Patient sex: M
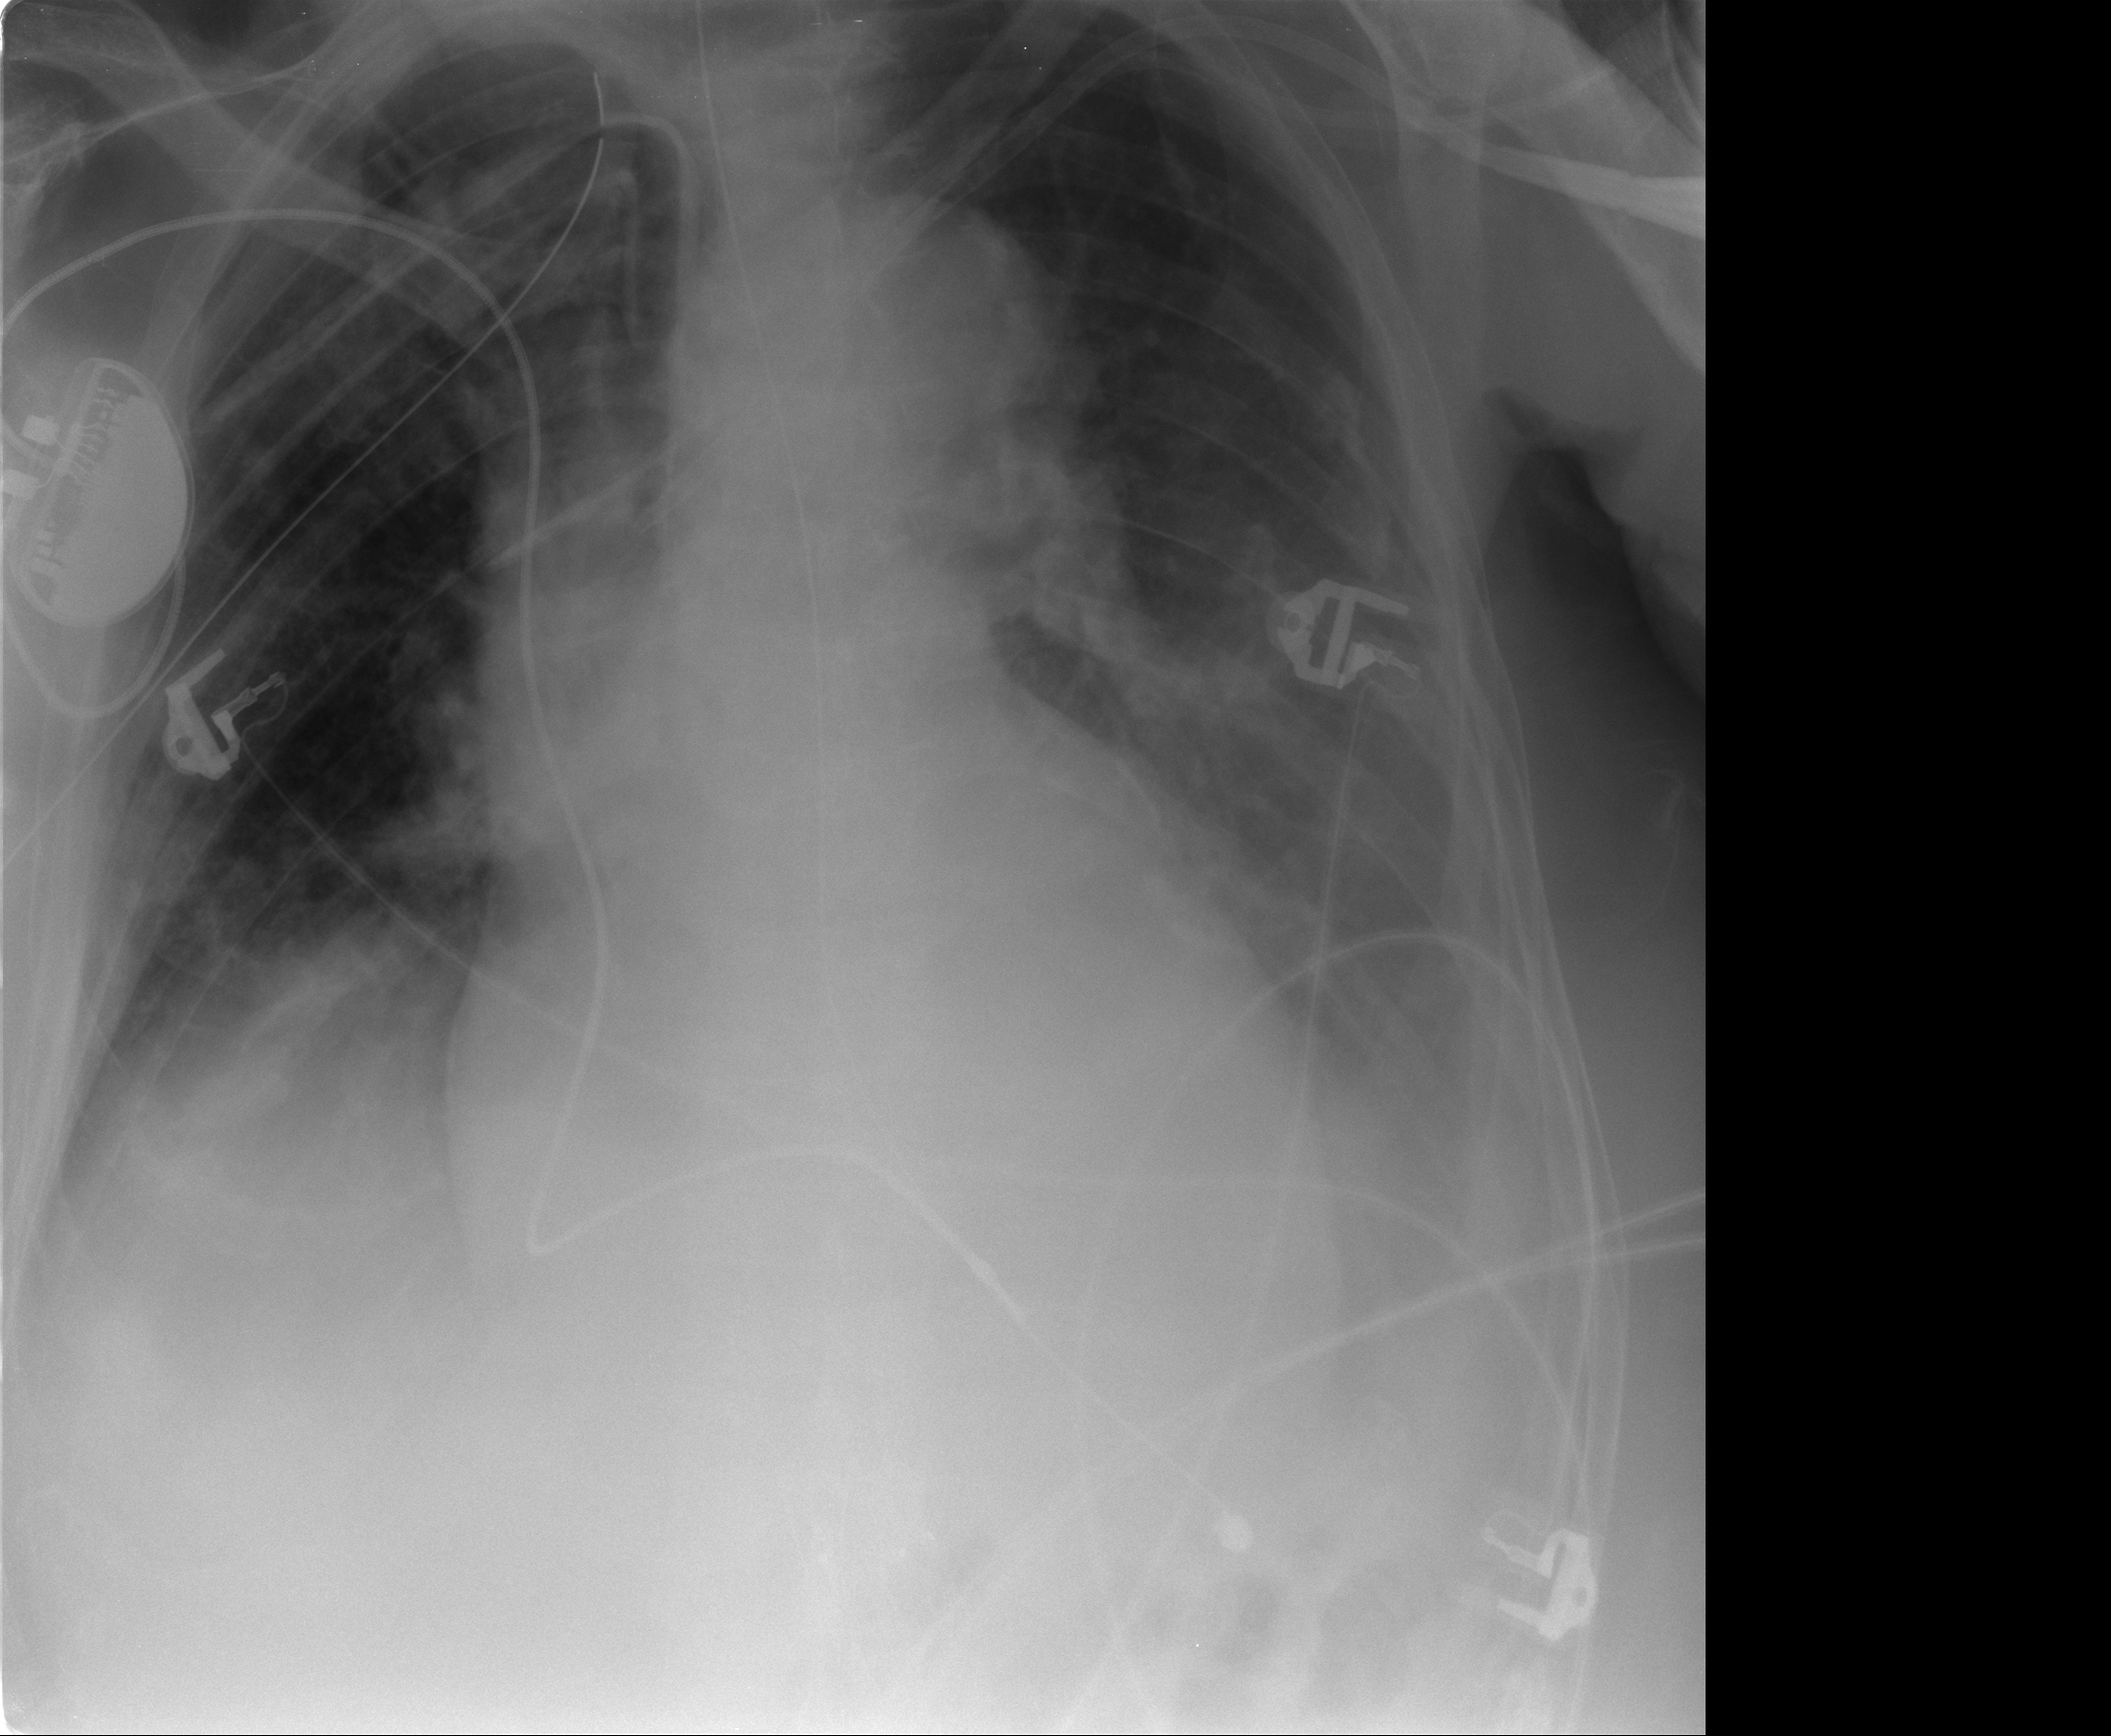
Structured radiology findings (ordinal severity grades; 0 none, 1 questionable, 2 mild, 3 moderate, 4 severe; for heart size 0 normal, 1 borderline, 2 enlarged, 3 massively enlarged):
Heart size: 1
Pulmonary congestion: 2
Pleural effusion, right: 3
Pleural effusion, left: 3
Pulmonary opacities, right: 2
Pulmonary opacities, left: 1
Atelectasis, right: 1
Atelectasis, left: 1